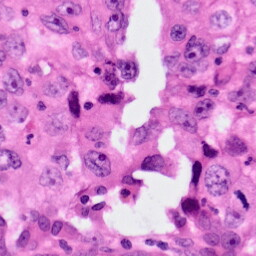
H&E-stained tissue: Lung